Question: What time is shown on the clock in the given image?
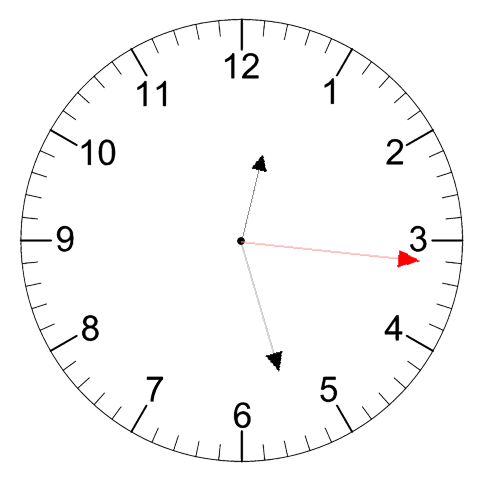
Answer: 12:27:16